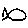
Label: fish